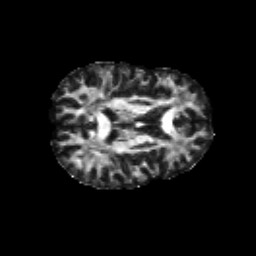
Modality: FA
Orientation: axial
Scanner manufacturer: siemens
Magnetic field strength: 3 T
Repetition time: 6.8 s
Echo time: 0.093 s